已知椭圆 \( C: \frac{x^2}{9} + \frac{y^2}{5} = 1 \) 的左、右焦点分别为 \( F_1, F_2 \)，点 \( M \) 在 \( C \) 上，点 \( N \) 的坐标为 \( (3,\sqrt{5}) \)，则 \( |MN| + |MF_1| \) 的取值范围为（ ）

A. \( [\sqrt{30},4+\sqrt{6}] \)
B. \( [\sqrt{30},6+\sqrt{6}] \)
C. \( [4+\sqrt{6},6+\sqrt{6}] \)
D. \( [6+\sqrt{6},9+\sqrt{6}] \)
【解答】
\vspace{5pt}
\textbf{【答案】} B

\vspace{5pt}
\textbf{【分析】}
根据椭圆的定义转化 \( |MN| + |MF_1| \)，结合三点共线来求得 \( |MN| + |MF_1| \) 的取值范围。

\vspace{5pt}
\textbf{【详解】}
依题意，\( a=3, b=\sqrt{5}, c=2 \)，\( F_1(-2,0), F_2(2,0) \)，\( N(3,\sqrt{5}) \)，

\[
|NF_2| = \sqrt{1^2 + (\sqrt{5})^2} = \sqrt{6}, \quad |NF_1| = \sqrt{5^2 + (\sqrt{5})^2} = \sqrt{30},
\]

所以 \( |MN| + |MF_1| \ge |NF_1| = \sqrt{30} \)，当 \( M \) 位于线段 \( NF_1 \) 与椭圆交点 \( M_2 \) 处时等号成立。

根据椭圆的定义可知 \( |MN| + |MF_1| = |MN| + 2a - |MF_2| = 6 + |MN| - |MF_2| \)，

如图所示，设 \( NF_2 \) 的延长线与椭圆相交于 \( M_1 \)，

则当 \( M \) 位于 \( M_1 \) 时，\( 6 + |MN| - |MF_2| \) 取得最大值为 \( 6 + |NF_2| = 6 + \sqrt{6} \)，

综上所述，\( |MN| + |MF_1| \) 的取值范围为 \( [\sqrt{30},6+\sqrt{6}] \).

故选择：B

\vspace{5pt}
\textbf{【点睛】}
在椭圆中，求解椭圆上的点到焦点、定点的距离的和或差的最值，可以考虑通过椭圆的定义进行转化，然后结合三点共线来确定最值。在解题过程中，要画出对应的图象，结合图象来进行求解。

\end{document}
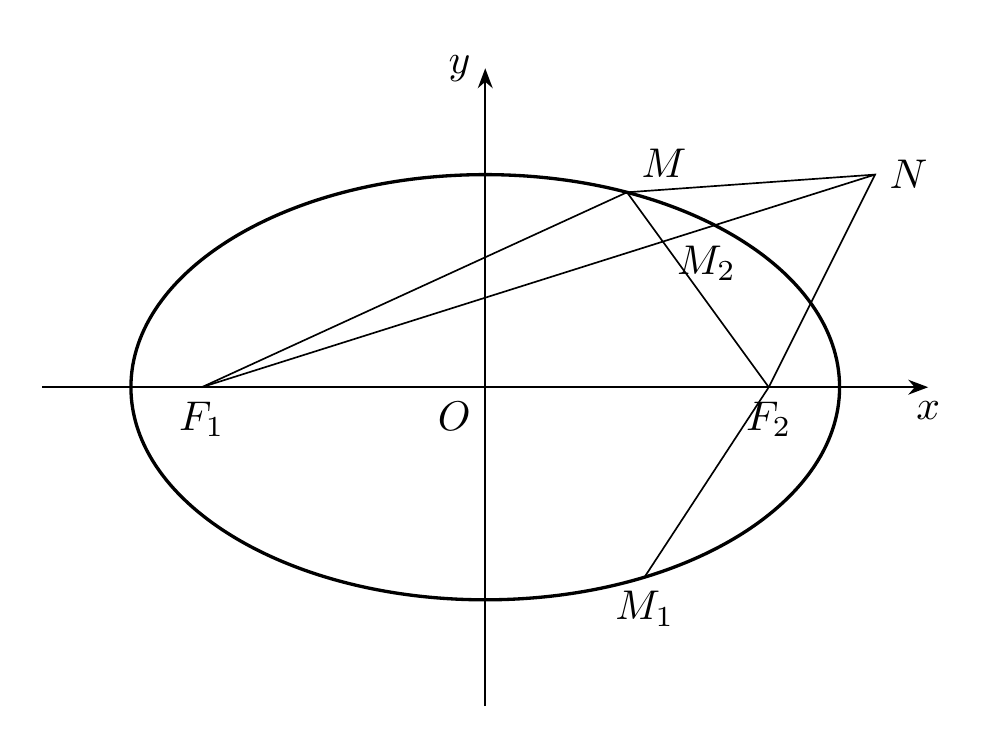